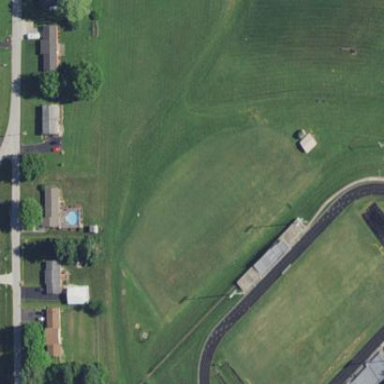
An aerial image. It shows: American football pitch for leisure and sport activities.